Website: bh-photo
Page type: customer-info-address
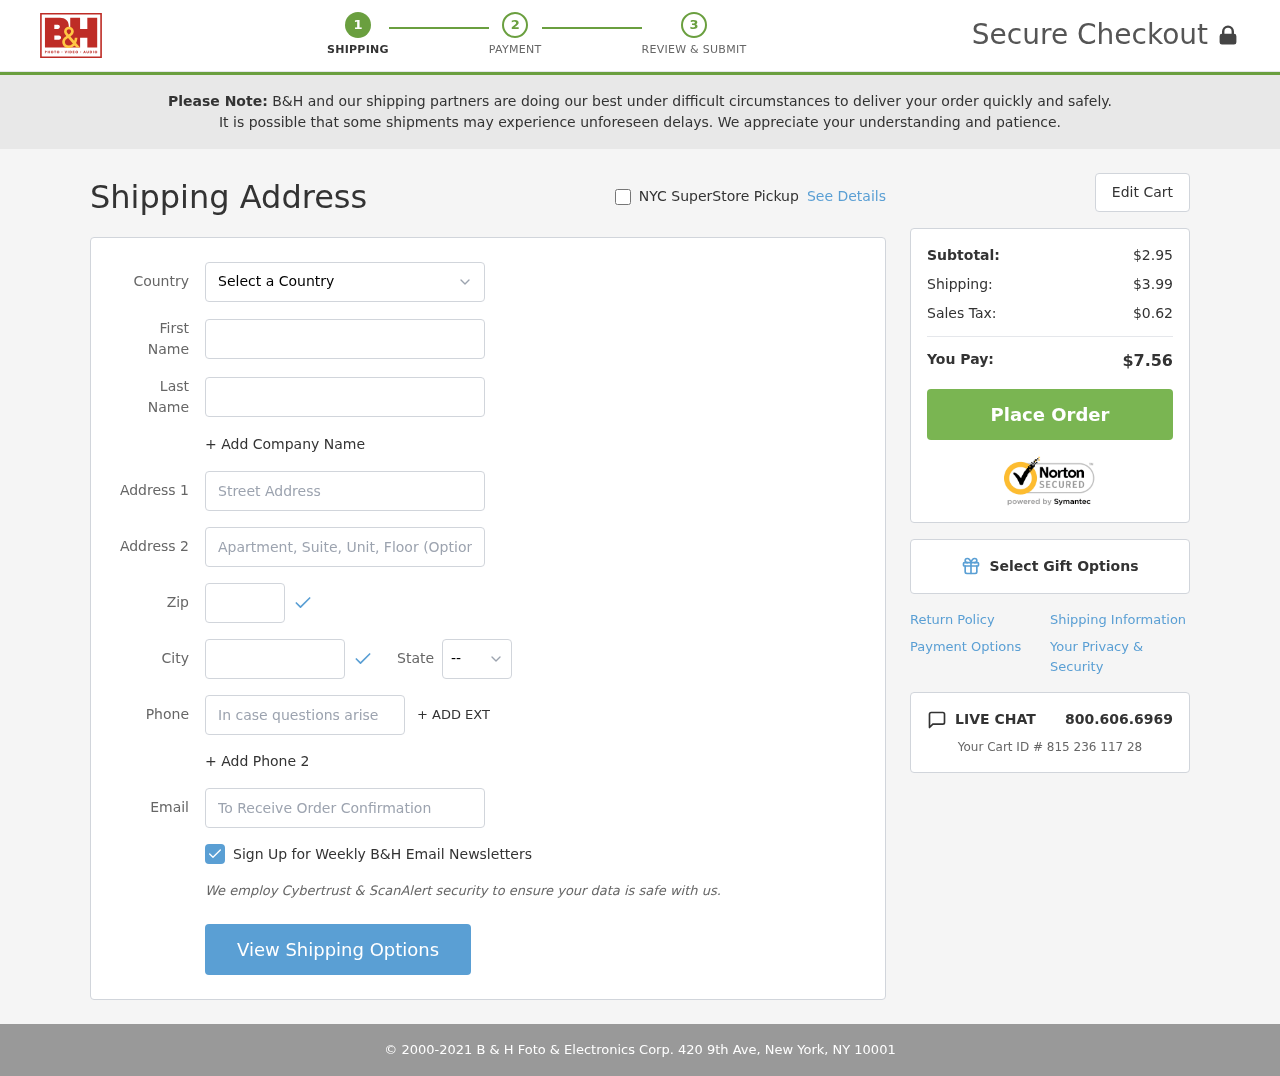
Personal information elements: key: PII_CITY
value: Brittanyfurt
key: PII_COUNTRY
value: United States
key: PII_EMAIL
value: joseph.roberts@yahoo.com
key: PII_FIRSTNAME
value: Joseph
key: PII_LASTNAME
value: Roberts
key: PII_PHONE
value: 3496994215
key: PII_POSTCODE
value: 21511
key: PII_STATE_ABBR
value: VI
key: PII_STREET
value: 67447 Moore Springs Apt. 079
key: PII_STREET2
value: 1866 Edward Plaza Suite 068
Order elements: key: ORDER_SUBTOTAL
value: $2.95
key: ORDER_SHIPPING_COST
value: $3.99
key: ORDER_TAX
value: $0.62
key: ORDER_TOTAL
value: $7.56
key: ORDER_ID
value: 815 236 117 28